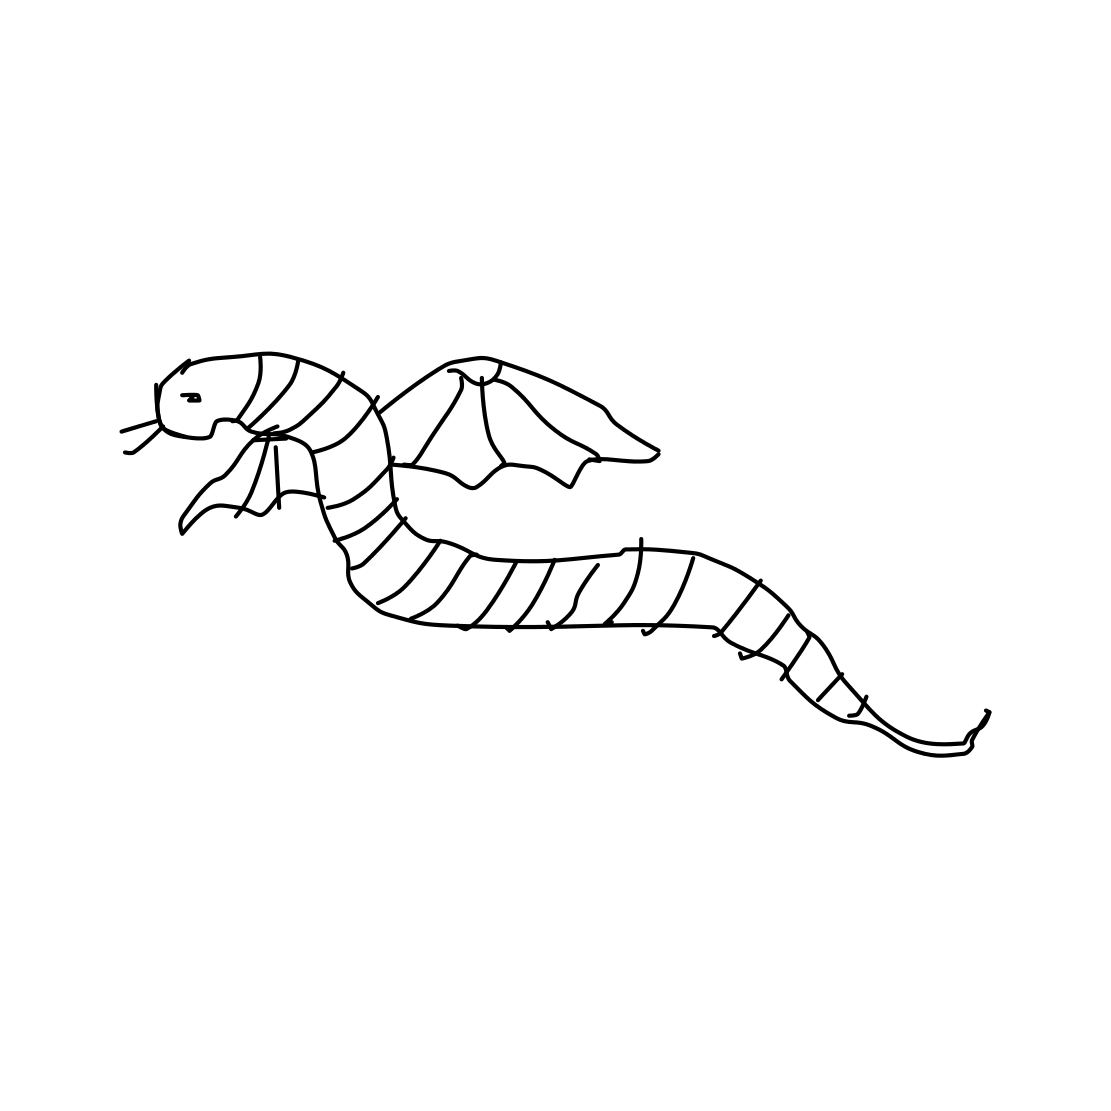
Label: dragon